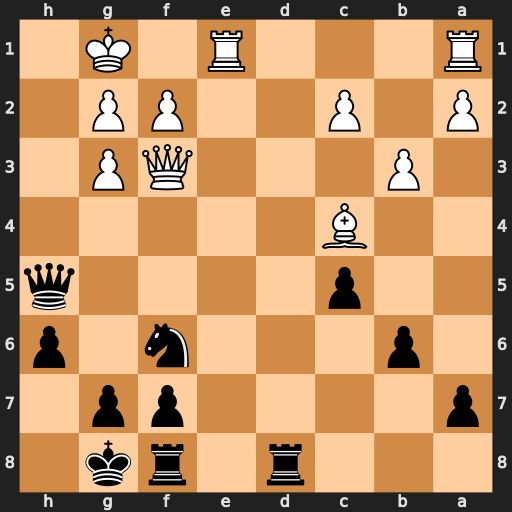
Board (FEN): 3r1rk1/p4pp1/1p3n1p/2p4q/2B5/1P3QP1/P1P2PP1/R3R1K1
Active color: b
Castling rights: -
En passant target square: -
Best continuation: Ng4 Qxg4 Qxg4